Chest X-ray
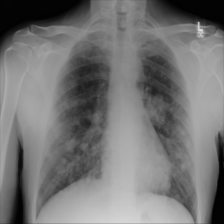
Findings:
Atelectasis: negative
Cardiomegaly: negative
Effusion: negative
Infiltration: negative
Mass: negative
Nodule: negative
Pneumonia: negative
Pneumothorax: negative
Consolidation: negative
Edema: negative
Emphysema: negative
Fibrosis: negative
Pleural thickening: negative
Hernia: negative